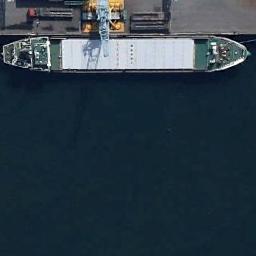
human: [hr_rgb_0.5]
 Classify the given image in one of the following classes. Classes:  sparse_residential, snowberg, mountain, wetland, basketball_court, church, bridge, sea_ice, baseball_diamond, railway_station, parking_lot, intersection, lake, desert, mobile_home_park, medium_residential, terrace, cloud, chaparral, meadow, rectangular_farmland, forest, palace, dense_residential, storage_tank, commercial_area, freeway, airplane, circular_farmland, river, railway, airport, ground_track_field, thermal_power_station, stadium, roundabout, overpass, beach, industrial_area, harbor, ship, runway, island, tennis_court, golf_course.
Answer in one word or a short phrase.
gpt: ship